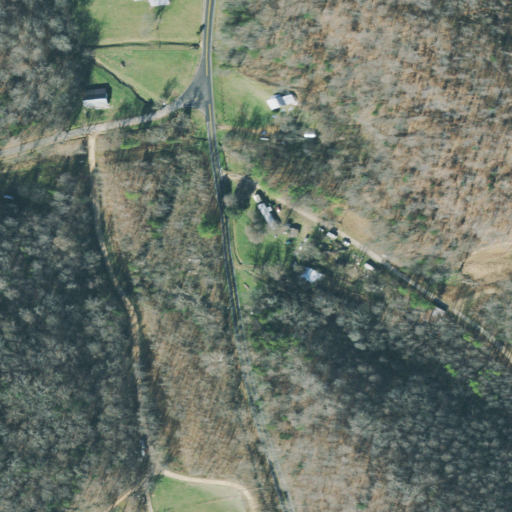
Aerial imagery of valley in Tennessee named Williams Hollow containing deciduous forest, open development, pasture, mixed forest, and low intensity development